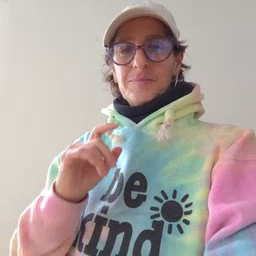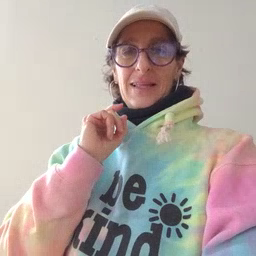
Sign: gift